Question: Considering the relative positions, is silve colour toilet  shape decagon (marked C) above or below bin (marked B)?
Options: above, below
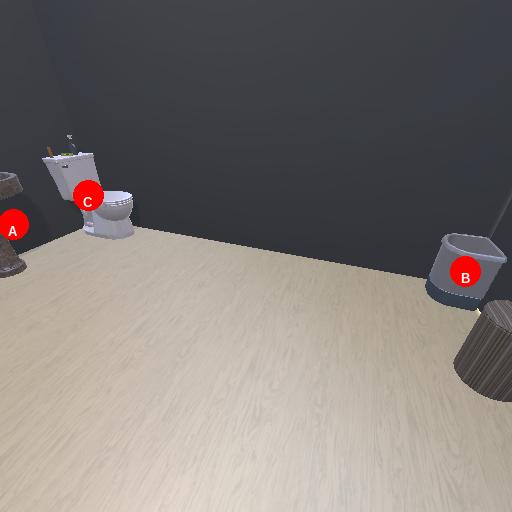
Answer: above